Field crop: maize
Growth stage: 2
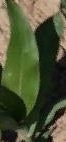
Species: maize